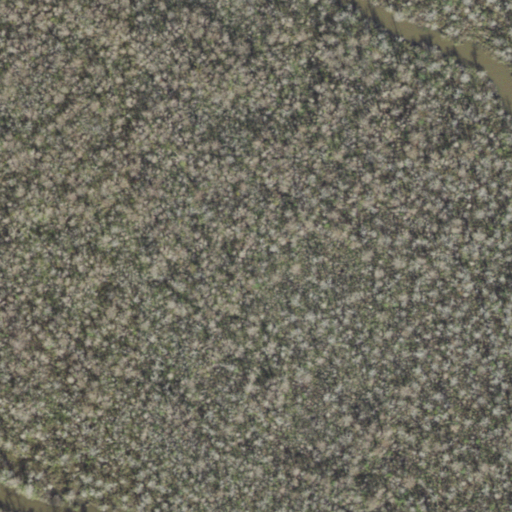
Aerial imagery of island in Florida named Brosnaham Island containing only woody wetlands